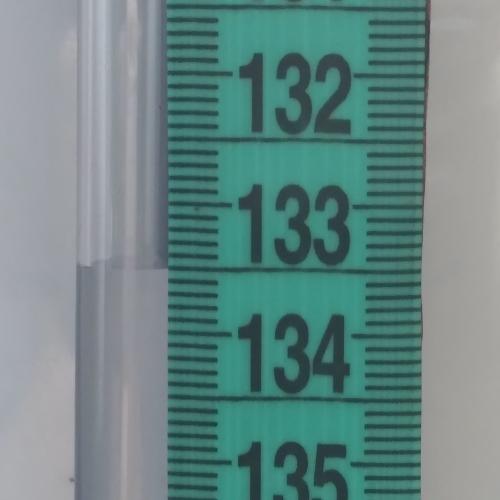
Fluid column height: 133.5 cm